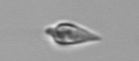
Label: Oxytoxum